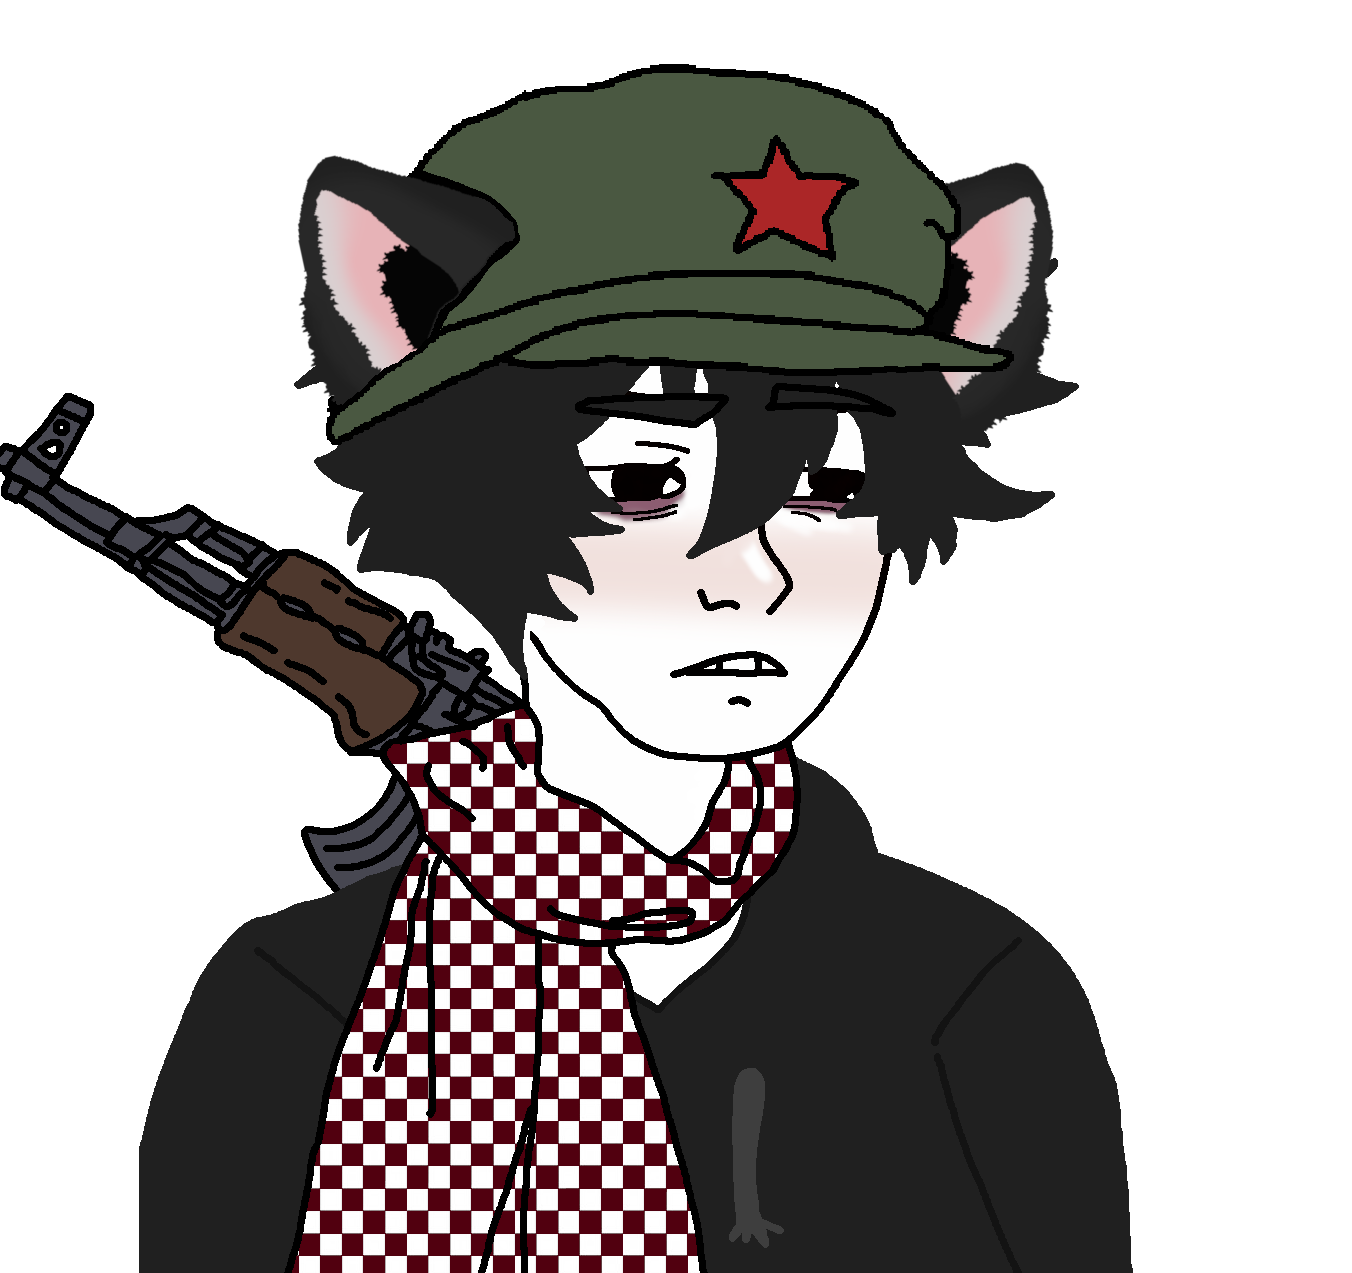
Label: 5_Twinkjak